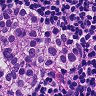
Metastatic tissue present: yes